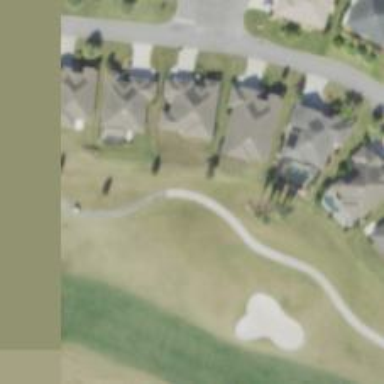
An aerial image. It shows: Path for golf carts.